Question: I am creating a center, nested navigation menu, and am trying to use pure CSS. See a working demo HERE: <URL>

'''
<nav>
<ul id="primary">
<li><a href="#">Link One</a></li>
<li><a href="#">Link Two</a></li>
<li><a href="#">Link Threee</a>
<ul class="secondary">
<li><a href="#">Services One</a></li>
<li><a href="#">Services Two</a></li>
</ul>
</li>
<li><a href="#">Link Four</a></li>
<li><a href="#">Link Fiiiiive</a></li>
</ul>
</nav>
'''
'''
nav {
margin:15px auto 10px auto;
width:100%;
}
nav ul#primary {
width: 100%;
padding: 10px 0;
margin: 0;
background-color: #FFF;
text-align: center;
}
nav ul#primary>li {
display: inline;
padding:5px 0;
margin-left:0;
}
nav ul#primary>li>a {
padding: 0px 30px;
margin-right:-6px;
color: #000;
text-decoration: none;
border-right:2px solid #999;
}
nav ul#primary>li>a:hover,
nav ul#primary>li.active>a {
background-color: #900;
color:#FFF;
padding-top:10px;
padding-bottom:25px;
}
nav ul#primary>li:first-child a {
border-left:2px solid #999;
}
ul.secondary {
padding-top:0;
position:absolute;
display:none;
}
ul.secondary li {
}
nav ul#primary li:hover ul.secondary {
display:block;
}
nav ul#primary li:hover ul.secondary li {
}
ul.secondary li a {
display:block;
width:7em;
color:#FFF;
background-color:#900;
font-size:0.8em;
text-decoration:none;
text-align:left;
line-height:1.4em;
border-bottom:1px solid #FFF;
}
ul.secondary li:last-child a {
border-bottom:0;
}
ul.secondary li a:hover {
color:#DDD;
}
'''
I also have a minimal reset, the only styles it has on lists is a few default margins.
Since this is a centered navigation bar, the CSS I'm using is inline, not floated. So I have no idea what to put in the CSS to position the sub-menu actually underneath its parent element. Most examples I've seen have position:absolute but that seems to keep it at the left. I've tried various methods of hiding and showing (display:, left:) but can't seem to find that magic combination.
Here I only have the one sub-list, actually, but what if I had sublists for all of them?
Thanks for any tips or links to examples...
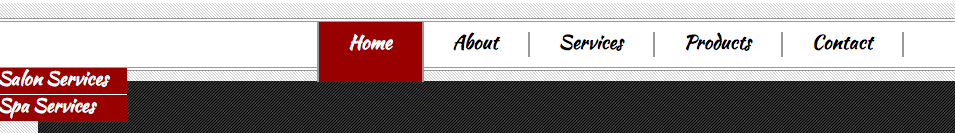
Answer: To make 'position: absolute' elements position relative to their parent, make the parent 'position: relative'.
In your case:
'''
nav ul#primary>li {
display: inline;
padding:5px 0;
margin-left:0;
position: relative;
}
'''
<URL>